Question: I am using D3.js to draw an axis with ticks. I would like to hide only the last tick on the y-axis.
Maybe a picture will make it clearer. This is what my axis looks like at the moment - I'd like to .

Here is my current code:
'''
var yAxisScale = d3.svg.axis().orient("left");
yAxisScale.scale(y_position);
yAxisScale.ticks(20).tickFormat(function(d) { return d+1; });
var yAxis = vis.selectAll("g.y.axis").data([1]);
'''
Is there a way I can hide only the last tick, regardless of how many ticks there are on the y-axis?
I tried adding this line, but it doesn't work, even though the selectAll expression appears to return the right element.
'''
d3.select(d3.selectAll("g.y.axis g")[0].pop()).style('opacity', 1e-6);
'''
The opacity is still set to 1.
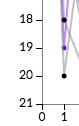
Answer: you should to take a look at axis.tickSize(). it allows you to set the size of the major, minor, and end ticks.
also see here for similar question:
<URL>